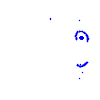
Particle: proton